Question: I want to set my tab bar to have custom images but XCode insists in leaving the space for the tab bar item title text leaving my images positioned too high in the tab bar. I've tried the following code in my TabBarController.swift viewDidLoad function:
'''
let tabItems = tabBar.items as [UITabBarItem]
tabItems[0].title = nil
tabItems[0].selectedImage = UIImage(named: "HomeWhiteIcon")
tabItems[1].title = "Database"
tabItems[1].selectedImage = UIImage(named: "Second")
tabItems[2].title = nil
tabItems[2].selectedImage = UIImage(named: "SettingsWhiteIcon")
tabItems[3].title = nil
tabItems[3].selectedImage = UIImage(named: "ReportsWhiteIcon")
'''
However, although no title is displayed the images are positioned too high as pic below (please ignore database icon - I have not set this icon yet.

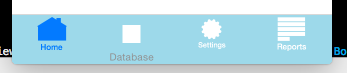
Answer: Here's a random stab as swift is not my strong suit, but perhaps the database icon having a title is causing the entire title row to not collapse. Try removing the title from the database icon.
Otherwise have you seen the 'setTitlePositionAdjustment' method? Perhaps adjust the title's position up into the icon and the space below will go away.